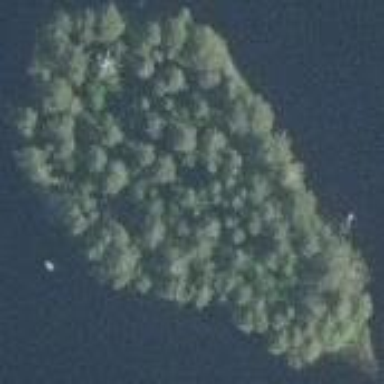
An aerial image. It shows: Islet.